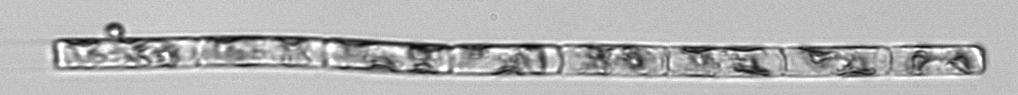
Label: Guinardia_delicatula